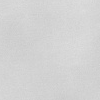
Atmospheric dust classification: dusty